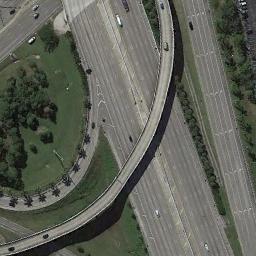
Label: overpass